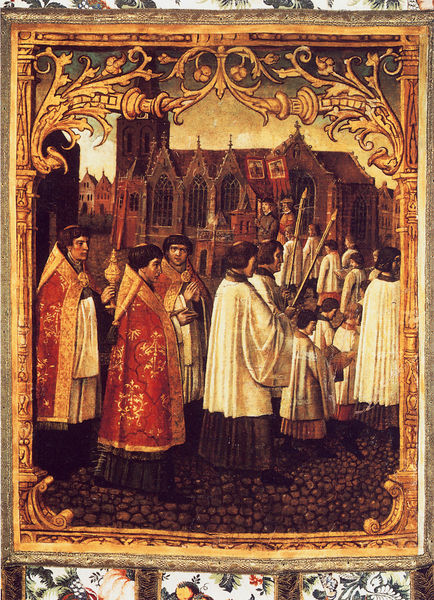
Titel: Overzicht van oude afbeeldingen waaraan gegevens zijn ontleend voor deze publicatie
Schlagwörter: gemälde, umhang, weiß, stadt, bunt, männer, rot, malerei, teppich, rahmen, kirche, gewand, gold, kelch, gewänder, kinder, fahnen, pflaster, stab, fahne, zug, farbe, platz, dekor, kerze, kerzen, plaster, religion, dom, pflastersteine, kathedrale, pfarrer, stäbe, gotisch, mittelalter, messdiener, ministranten, priester, mönch, geistliche, mönche, prozession, speer, heilig, textil, ornat, tonsur, katholisch, pabst, kasel, ?, prozession#kirche, fon